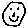
Label: smiley face